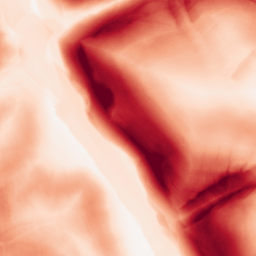
Category: morphological
Decomposition family: morphological_gradient
Decomposition parameters: size: 15
shape: diamond
Upsampling method: cubic_catmull_rom
Upsampling parameters: scale: 2
Upsampling scale: 2